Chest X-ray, PA view. Patient: 66 years old, sex M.
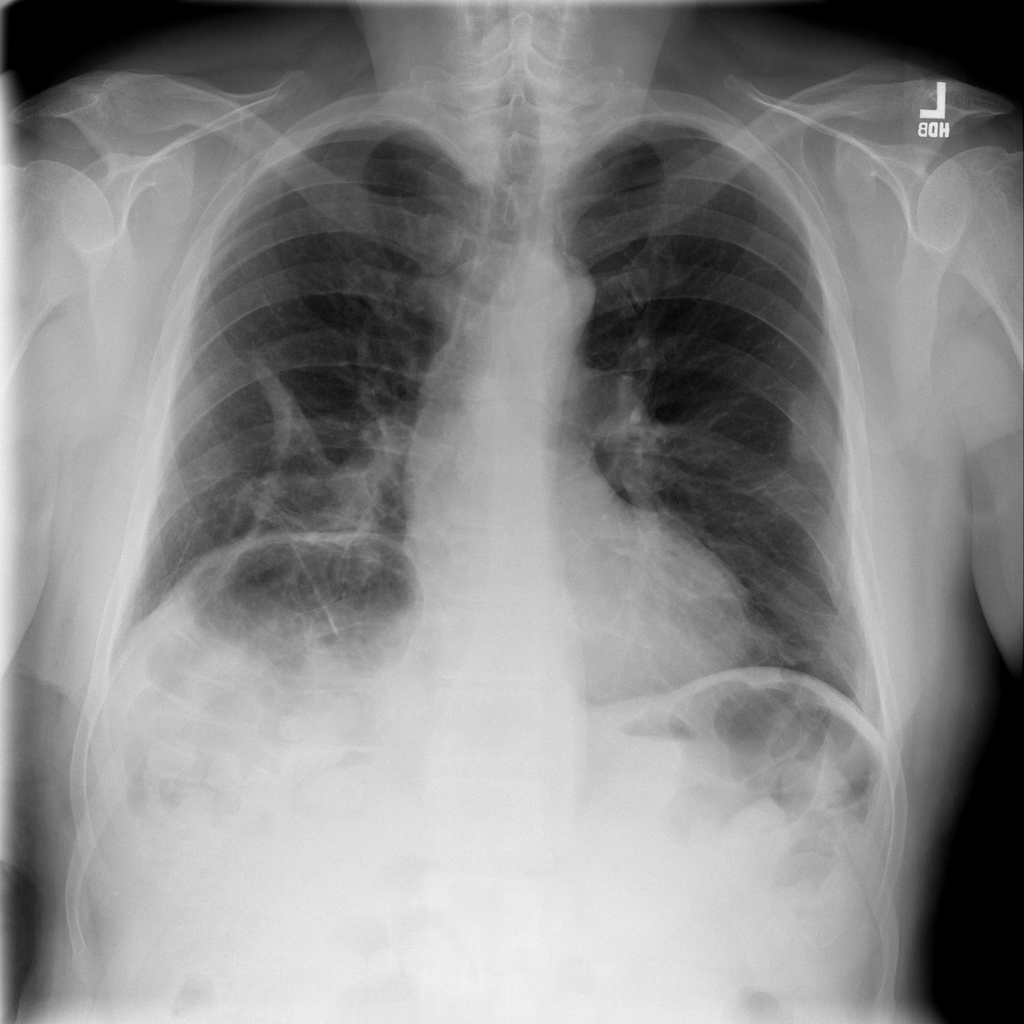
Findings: Atelectasis